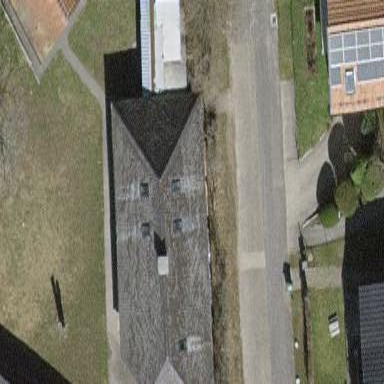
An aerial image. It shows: Building with hipped roof shape.